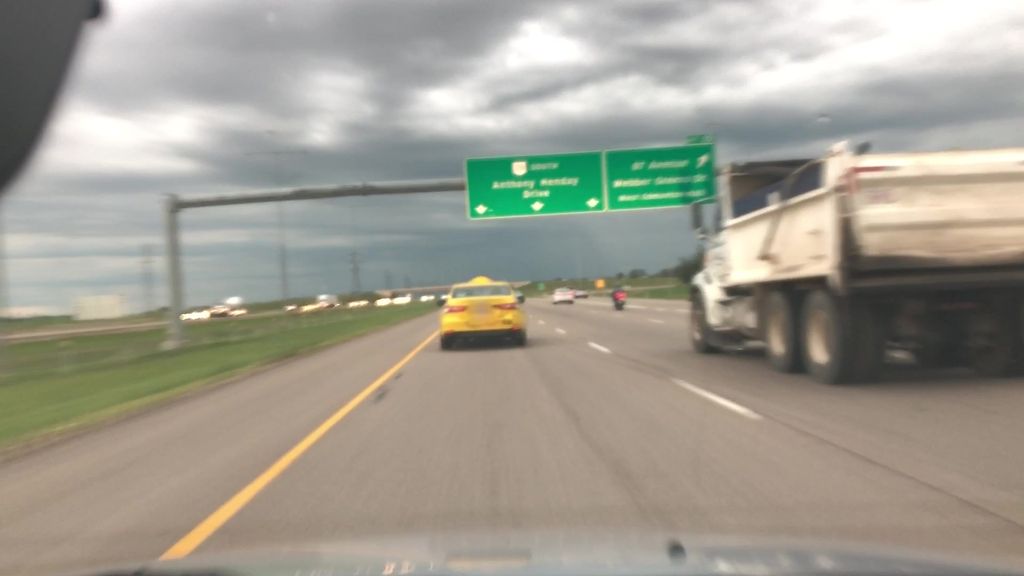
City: edmonton